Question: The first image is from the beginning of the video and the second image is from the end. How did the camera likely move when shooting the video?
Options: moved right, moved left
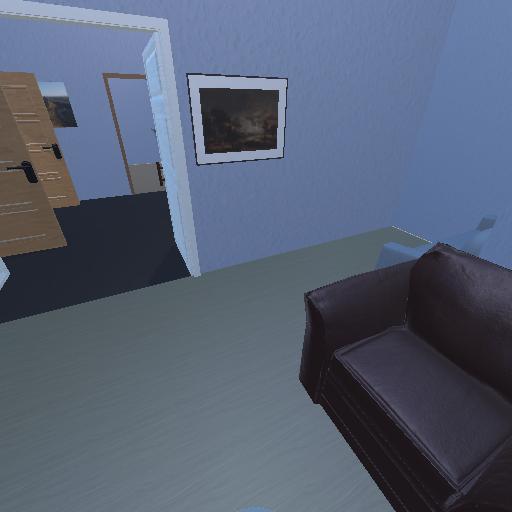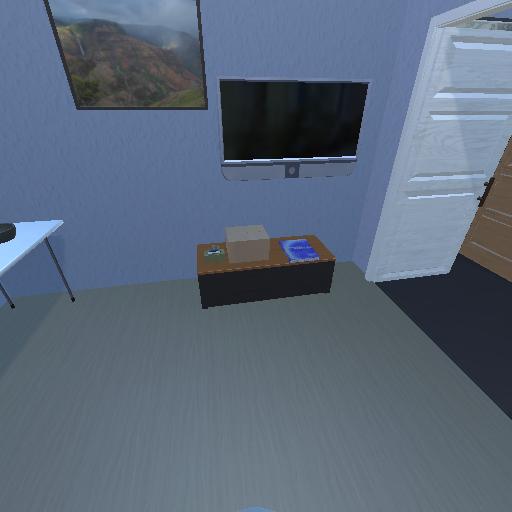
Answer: moved right